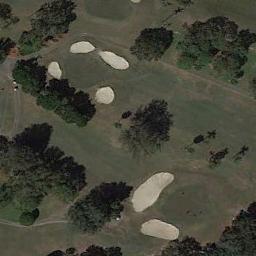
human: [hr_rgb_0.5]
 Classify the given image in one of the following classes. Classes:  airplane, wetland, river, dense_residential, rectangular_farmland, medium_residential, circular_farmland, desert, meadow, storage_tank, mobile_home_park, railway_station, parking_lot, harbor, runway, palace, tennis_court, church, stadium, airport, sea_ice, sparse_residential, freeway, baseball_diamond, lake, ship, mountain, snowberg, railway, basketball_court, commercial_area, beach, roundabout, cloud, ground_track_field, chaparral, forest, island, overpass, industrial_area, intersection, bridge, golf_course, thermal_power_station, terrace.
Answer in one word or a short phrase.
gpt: golf_course